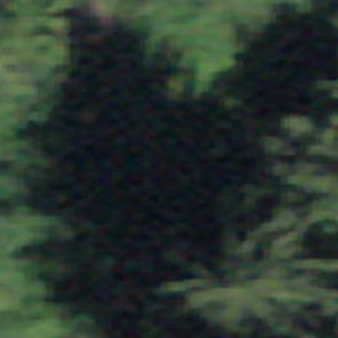
Label: other